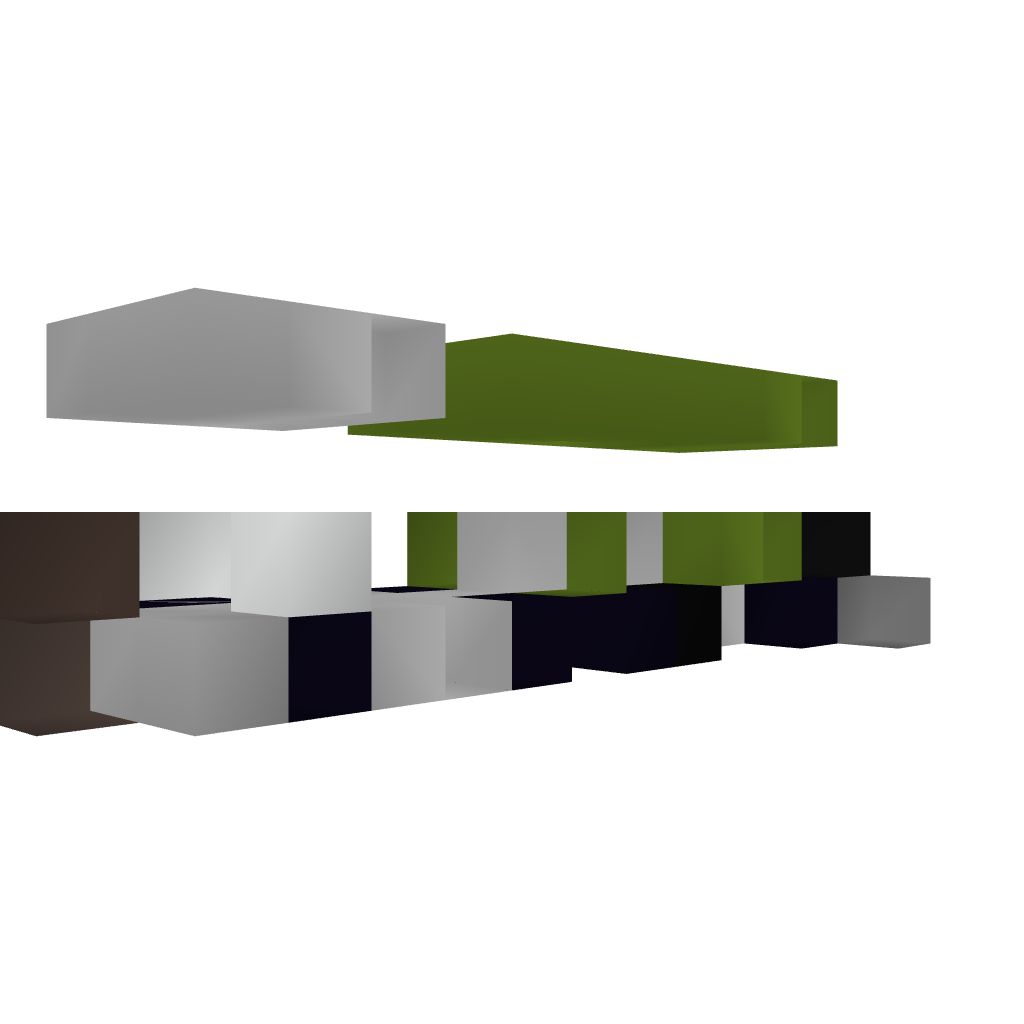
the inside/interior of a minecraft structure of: Cargo Truck